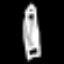
Label: pencil